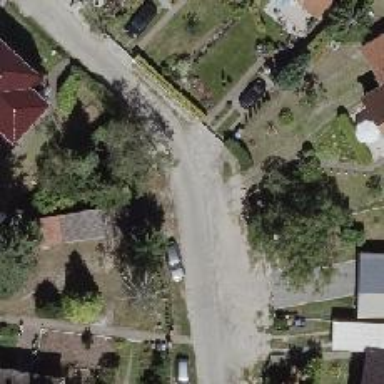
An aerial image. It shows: Service road.